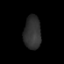
Tissue: prostate
Cell type: Epithelial cells
Senescence score: 0.2707
Nuclear area (px): 553
Mean DAPI intensity: 48.967